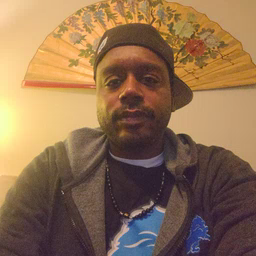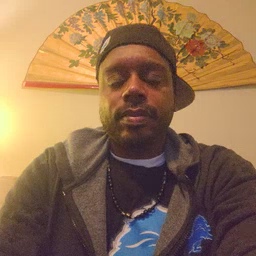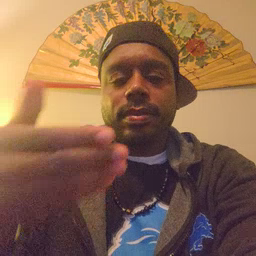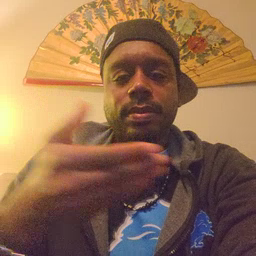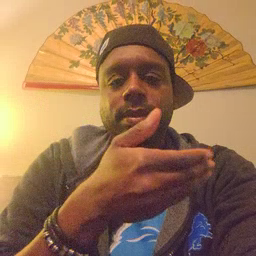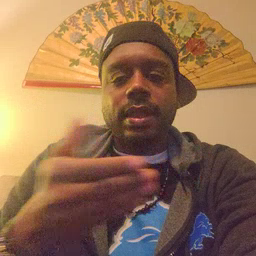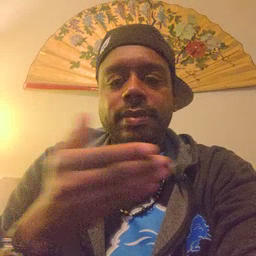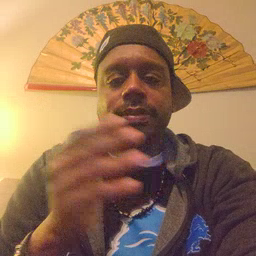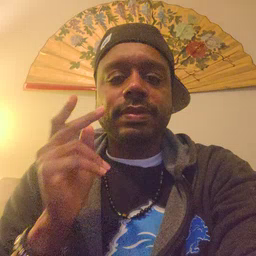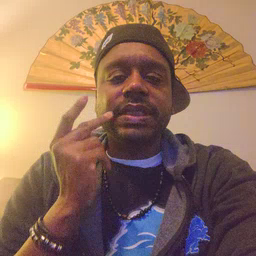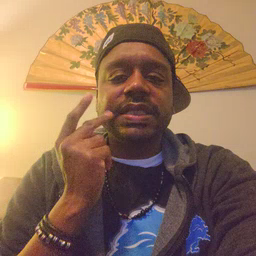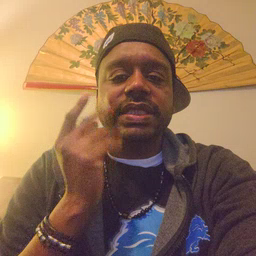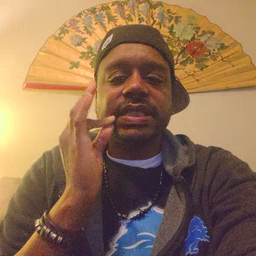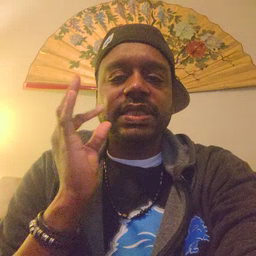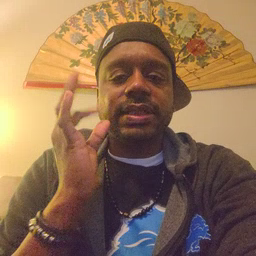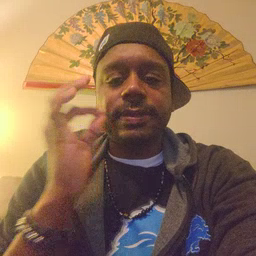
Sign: kitty